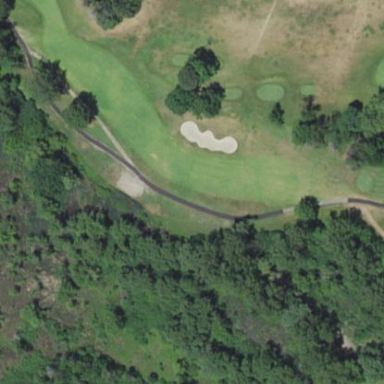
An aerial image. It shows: Lush grass fairway on golf course.